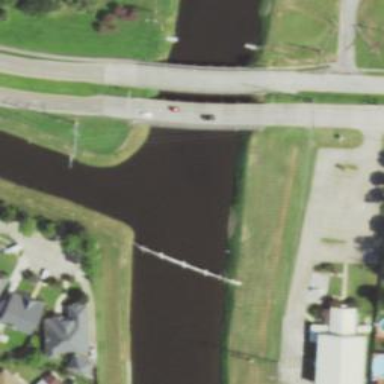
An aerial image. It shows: Canal.